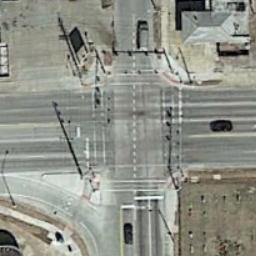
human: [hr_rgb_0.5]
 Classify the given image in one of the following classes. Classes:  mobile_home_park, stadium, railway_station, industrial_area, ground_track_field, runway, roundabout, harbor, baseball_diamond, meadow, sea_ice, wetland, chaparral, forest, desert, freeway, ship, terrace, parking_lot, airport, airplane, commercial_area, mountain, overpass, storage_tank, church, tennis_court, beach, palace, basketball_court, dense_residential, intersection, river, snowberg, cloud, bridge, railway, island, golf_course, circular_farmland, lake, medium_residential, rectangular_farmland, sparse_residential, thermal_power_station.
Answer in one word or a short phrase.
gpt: intersection